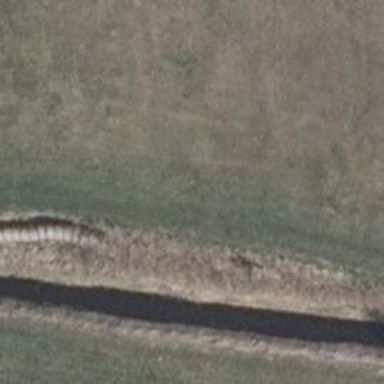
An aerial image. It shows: Grass track road with grade 5 tracktype.